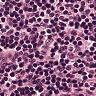
Metastatic tissue present: no